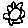
Label: sun